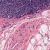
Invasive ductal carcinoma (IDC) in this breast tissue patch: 0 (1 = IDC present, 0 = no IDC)